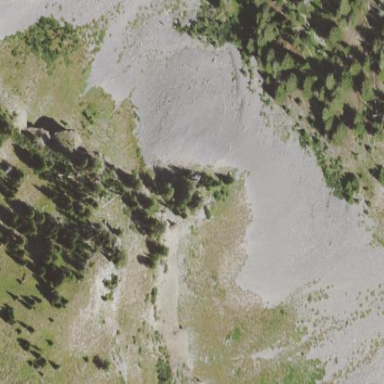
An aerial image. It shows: Natural scree.